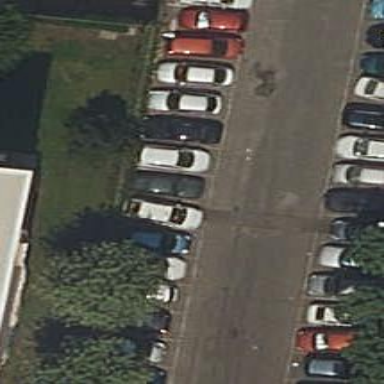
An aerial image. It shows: Parking area with surface.